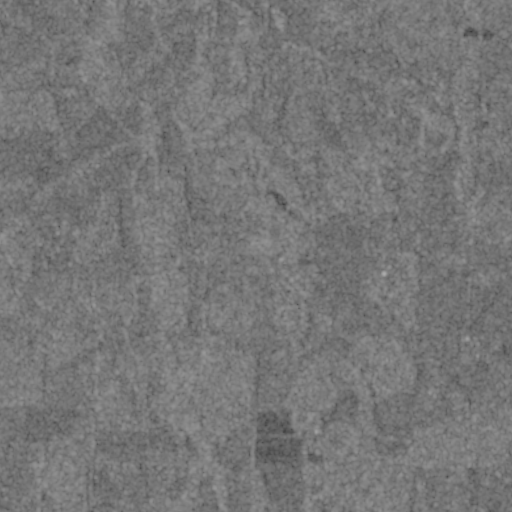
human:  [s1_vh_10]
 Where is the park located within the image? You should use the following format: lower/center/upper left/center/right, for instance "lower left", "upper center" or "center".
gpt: The park is located in the lower left of the image.
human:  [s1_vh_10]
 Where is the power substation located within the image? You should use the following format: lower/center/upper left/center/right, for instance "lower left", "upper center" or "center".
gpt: The power substation is located in the lower right of the image.
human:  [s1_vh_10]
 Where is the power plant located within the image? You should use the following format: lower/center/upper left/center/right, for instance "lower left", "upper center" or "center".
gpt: There is no power plant in the image.

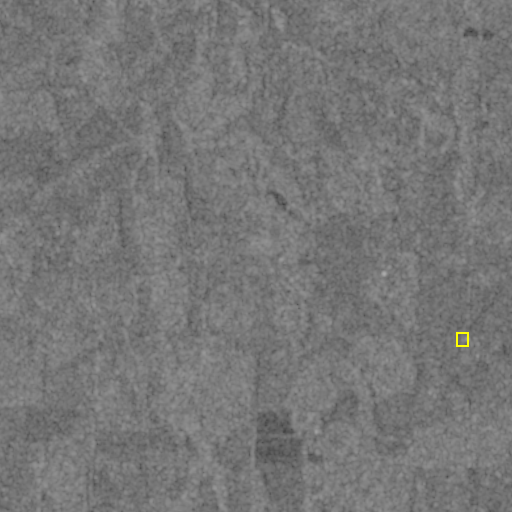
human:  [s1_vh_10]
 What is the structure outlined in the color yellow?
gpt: The structure outlined in yellow is a power substation.
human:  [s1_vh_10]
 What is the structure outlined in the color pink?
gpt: There is no pink outline.